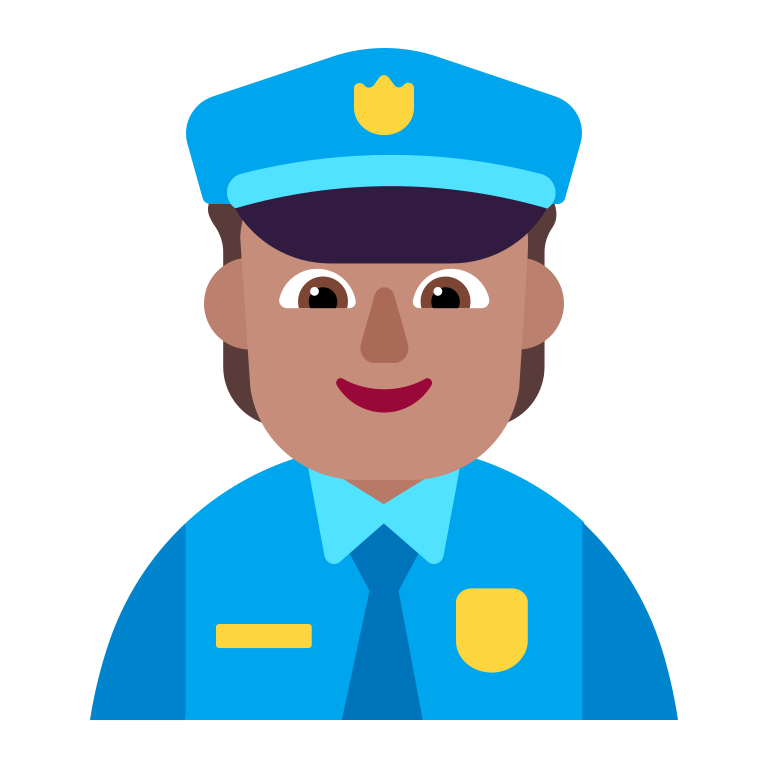
police officer flat